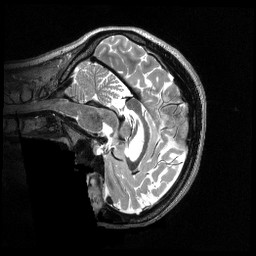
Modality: T2w
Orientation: sagittal
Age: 23
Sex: female
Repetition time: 3.2 s
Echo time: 0.563 s